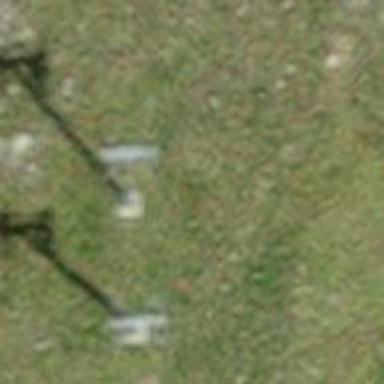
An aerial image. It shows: Pylon for aerialway.